Question: I have a problem in WPF of programatically accessing a textbox in a DataGridTemplateColumn.CellEditingTemplate, when the cell is selected and in editing mode.
Here is the XAML of my DataGrid:
'''
<DataGrid x:Name="OrderLinesGrid"
Style="{StaticResource DataGridStyle}"
SelectionMode="Single"
SelectionUnit="Cell"
ItemsSource="{Binding OrderLines}">
<DataGrid.Columns>
<DataGridTemplateColumn x:Name="NumberColumn"
Header="Varenr."
MinWidth="100">
<DataGridTemplateColumn.CellTemplate>
<DataTemplate>
<TextBlock Text="{Binding Number}" />
</DataTemplate>
</DataGridTemplateColumn.CellTemplate>
<DataGridTemplateColumn.CellEditingTemplate>
<DataTemplate>
<TextBox Text="{Binding Number}" />
</DataTemplate>
</DataGridTemplateColumn.CellEditingTemplate>
</DataGridTemplateColumn>
</DataGrid.Columns>
</DataGrid>
'''
How can I access that TextBox when the cell is selected? Here is a image showing the visual tree of the DataGrid if that can help you:

I have tried the following in a DataGridCell GotFocus event, but without luck. It simply returns NULL because it is not found.
'''
private void DataGridCellGotFocus(object sender, RoutedEventArgs e)
{
var cell = sender as DataGridCell;
var textBox = FindChild<TextBox>(cell, null);
}
'''
Where the FindChild method is the following:
'''
/// <summary>
/// Finds a Child of a given item in the visual tree.
/// </summary>
/// <param name="parent">A direct parent of the queried item.</param>
/// <typeparam name="T">The type of the queried item.</typeparam>
/// <param name="childName">x:Name or Name of child. </param>
/// <returns>The first parent item that matches the submitted type parameter.
/// If not matching item can be found,
/// a null parent is being returned.</returns>
public static T FindChild<T>(DependencyObject parent, string childName)
where T : DependencyObject
{
// Confirm parent and childName are valid.
if (parent == null) return null;
T foundChild = null;
int childrenCount = VisualTreeHelper.GetChildrenCount(parent);
for (int i = 0; i < childrenCount; i++)
{
var child = VisualTreeHelper.GetChild(parent, i);
// If the child is not of the request child type child
T childType = child as T;
if (childType == null)
{
// recursively drill down the tree
foundChild = FindChild<T>(child, childName);
// If the child is found, break so we do not overwrite the found child.
if (foundChild != null) break;
}
else if (!string.IsNullOrEmpty(childName))
{
var frameworkElement = child as FrameworkElement;
// If the child's name is set for search
if (frameworkElement != null && frameworkElement.Name == childName)
{
// if the child's name is of the request name
foundChild = (T)child;
break;
}
}
else
{
// child element found.
foundChild = (T)child;
break;
}
}
return foundChild;
}
'''
I suspect it has something to do with the DataTemplate but I need some suggestions on how to select the TextBox child element?
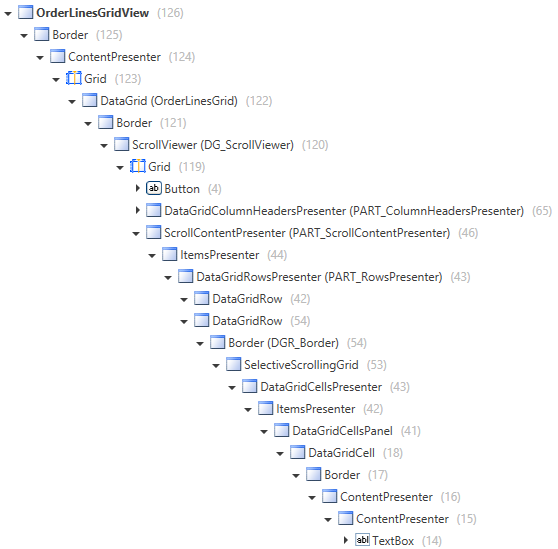
Answer: I think you you should avoid using 'VisualTreeHelper' as much as possible. If i understood, you can encapsulate your login within 'CellEditingCommand'
'''
<DataGridTemplateColumn.CellEditingTemplate>
<DataTemplate>
<TextBox Text="{Binding Number}">
<i:Interaction.Triggers>
<i:EventTrigger EventName="GotFocus">
<i:InvokeCommandAction Command="{Binding CellEditingCommand}" />
</i:EventTrigger>
</i:Interaction.Triggers>
</TextBox>
</DataTemplate>
</DataGridTemplateColumn.CellEditingTemplate>
'''
Also you can use <URL>
:
'''
<DataTemplate>
<TextBox Text="{Binding Number}">
<Interactivity:Interaction.Triggers>
<Interactivity:EventTrigger EventName="Loaded">
<TriggerActions:TakeFocusAction />
</Interactivity:EventTrigger>
</Interactivity:Interaction.Triggers>
</TextBox>
</DataTemplate>
'''
and trigger action
'''
public class TakeFocusAction : TriggerAction<UIElement>
{
protected override void Invoke(object parameter)
{
AssociatedObject.Focus();
}
}
'''